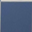
Piece: xx